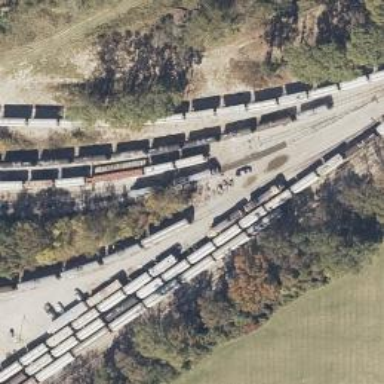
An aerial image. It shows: Rail spur service.